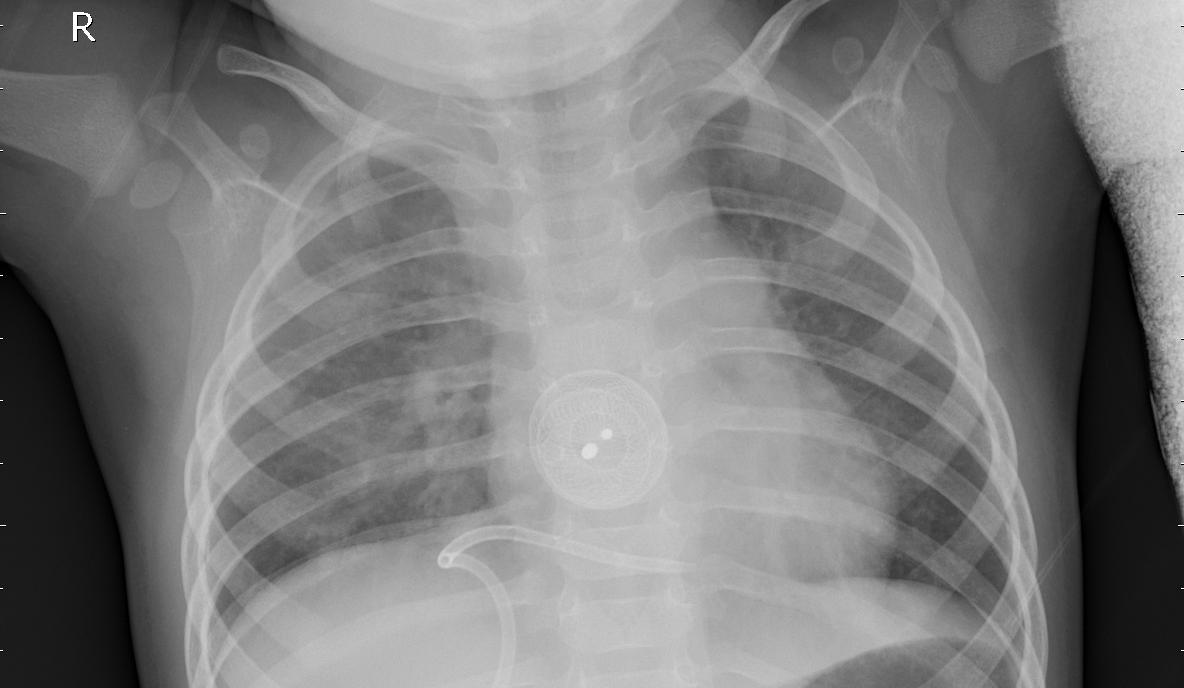
Diagnosis: PNEUMONIA